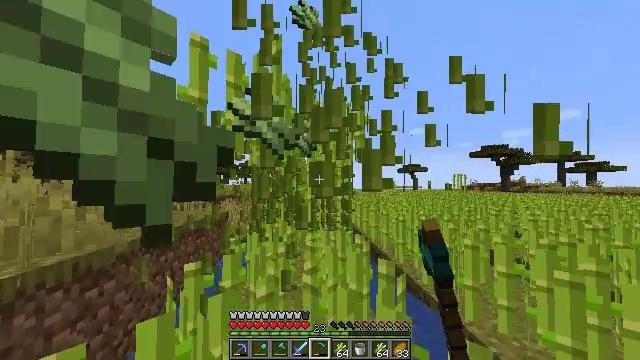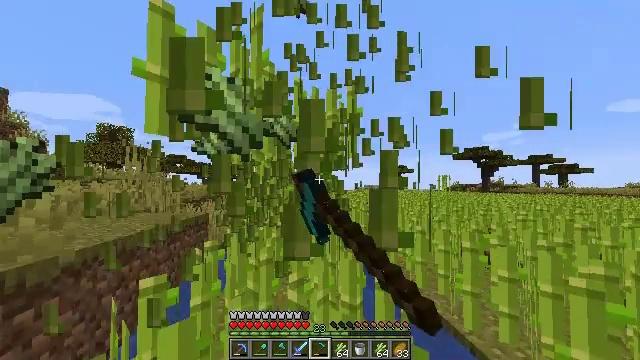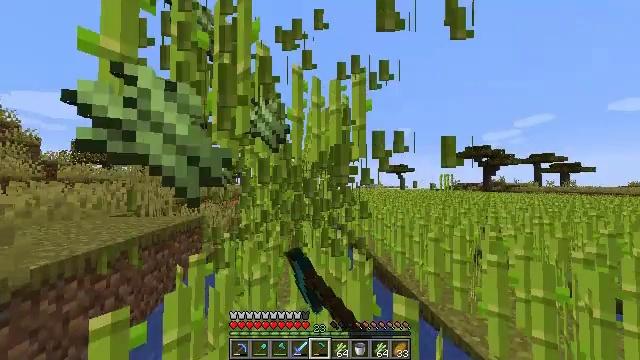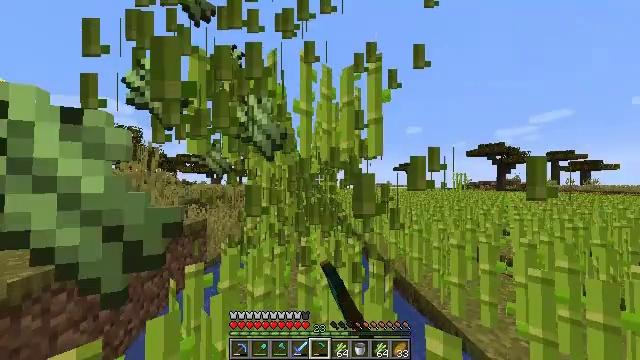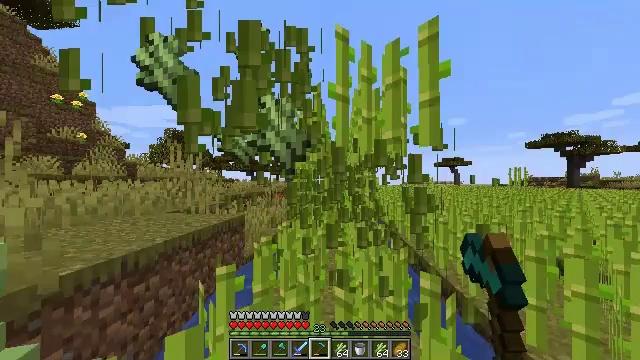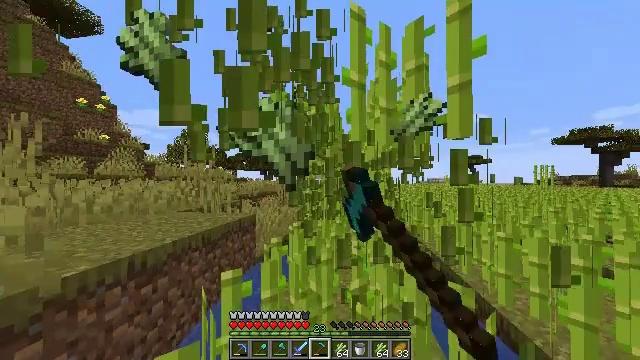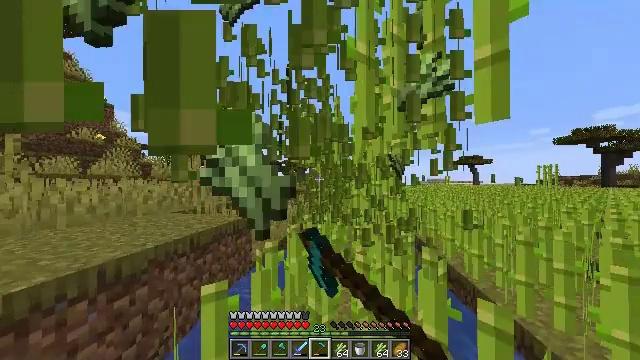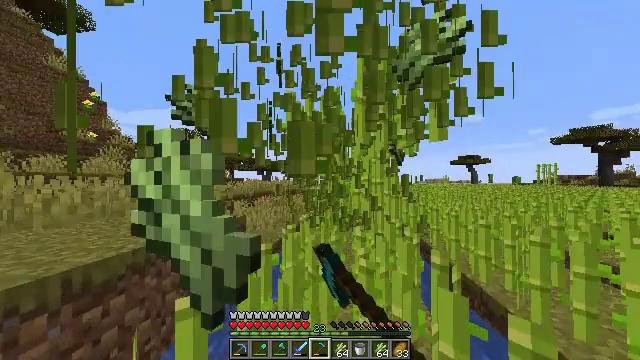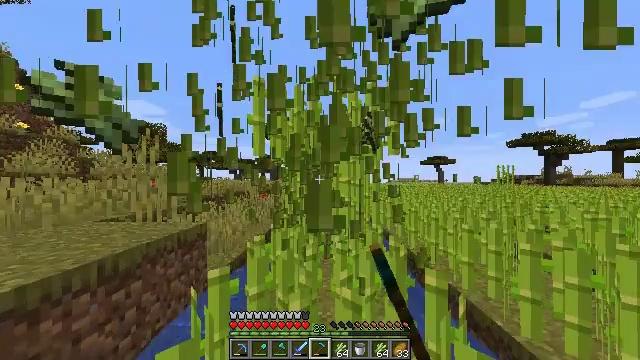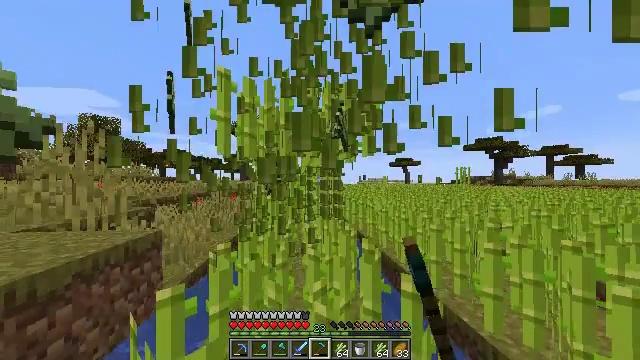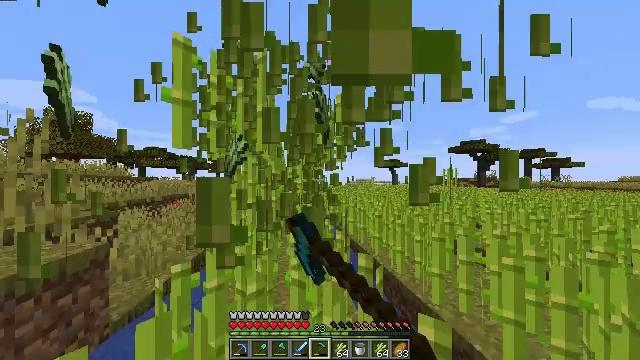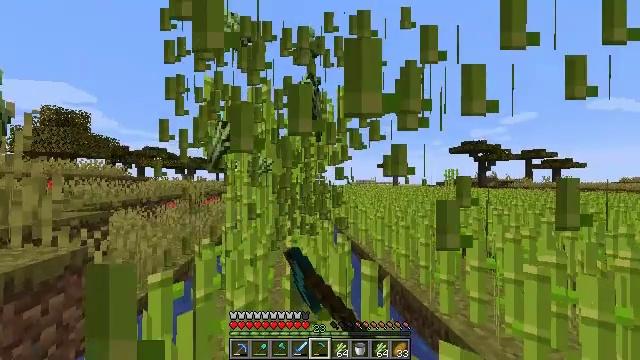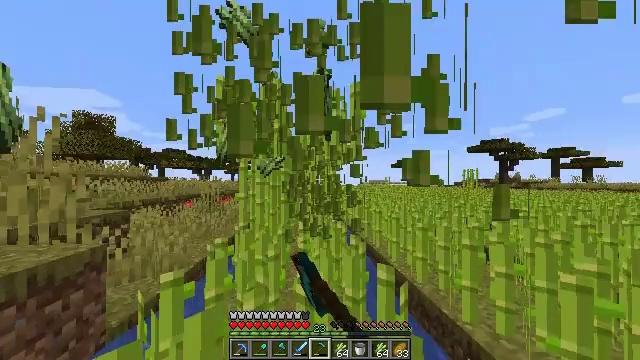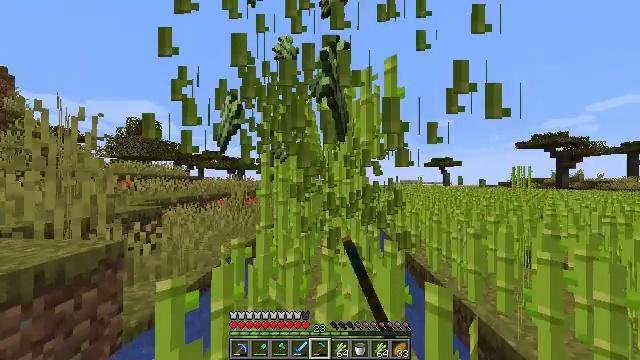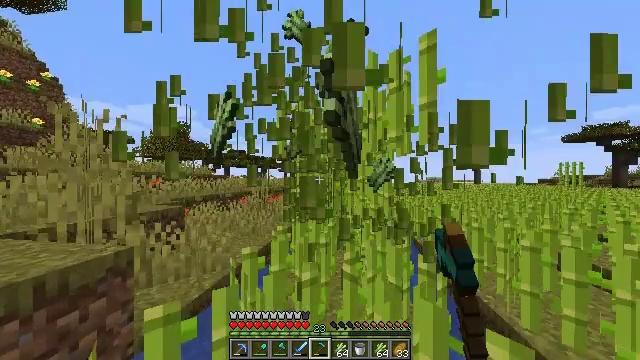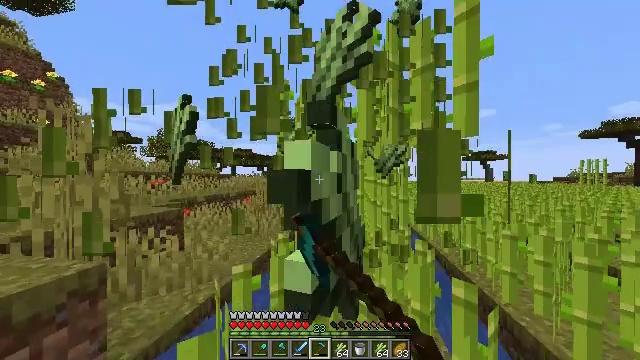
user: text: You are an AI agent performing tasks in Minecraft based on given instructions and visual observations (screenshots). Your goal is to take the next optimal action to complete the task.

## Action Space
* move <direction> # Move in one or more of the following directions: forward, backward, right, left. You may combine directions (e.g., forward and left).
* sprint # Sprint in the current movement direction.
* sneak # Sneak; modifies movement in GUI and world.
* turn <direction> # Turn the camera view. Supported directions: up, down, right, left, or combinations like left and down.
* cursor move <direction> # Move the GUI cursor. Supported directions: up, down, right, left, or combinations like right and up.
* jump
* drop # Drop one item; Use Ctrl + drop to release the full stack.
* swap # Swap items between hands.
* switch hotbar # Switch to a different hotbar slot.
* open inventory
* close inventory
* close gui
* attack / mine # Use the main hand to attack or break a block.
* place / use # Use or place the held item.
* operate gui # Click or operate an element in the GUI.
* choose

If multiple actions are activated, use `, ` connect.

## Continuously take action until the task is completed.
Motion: motion action
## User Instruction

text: Break the sugar cane.
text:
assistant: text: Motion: move forward, sprint, turn right, attack / mine
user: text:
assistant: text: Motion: move forward, sprint, attack / mine
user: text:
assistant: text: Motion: move forward, sprint, turn left, attack / mine
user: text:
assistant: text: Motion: move forward, sprint, turn left, attack / mine
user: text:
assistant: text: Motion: move forward, sprint, turn left, attack / mine
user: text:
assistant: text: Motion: move forward, sprint, attack / mine
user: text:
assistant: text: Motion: move forward, sprint, attack / mine
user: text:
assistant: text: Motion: move forward, sprint, turn right, attack / mine
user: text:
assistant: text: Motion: move forward, sprint, turn right, attack / mine
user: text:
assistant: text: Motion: move forward, sprint, turn right, attack / mine
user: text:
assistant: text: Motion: move forward, sprint, attack / mine
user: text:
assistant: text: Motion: move forward, sprint, turn left, attack / mine
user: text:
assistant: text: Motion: move forward, sprint, turn left, attack / mine
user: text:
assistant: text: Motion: move forward, sprint, turn left, attack / mine
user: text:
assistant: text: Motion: move forward, sprint, turn left, attack / mine
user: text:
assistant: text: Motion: move forward, sprint, attack / mine
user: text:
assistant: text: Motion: move forward, sprint, attack / mine
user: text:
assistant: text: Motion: move forward, sprint, turn right, attack / mine
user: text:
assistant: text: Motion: move forward, sprint, turn right, attack / mine
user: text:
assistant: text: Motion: move forward, sprint, turn right, attack / mine
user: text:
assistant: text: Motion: move forward, sprint, attack / mine
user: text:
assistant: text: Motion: move forward, sprint, attack / mine
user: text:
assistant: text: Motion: move forward, sprint, attack / mine
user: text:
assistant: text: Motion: move forward, sprint, turn left, attack / mine
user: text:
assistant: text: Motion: move forward, sprint, turn left, attack / mine
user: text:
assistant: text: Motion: move forward, sprint, attack / mine
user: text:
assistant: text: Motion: move forward, sprint, turn right, attack / mine
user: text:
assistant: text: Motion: move forward, sprint, turn right, attack / mine
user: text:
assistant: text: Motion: move forward, sprint, attack / mine
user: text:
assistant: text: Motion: move forward, sprint, attack / mine